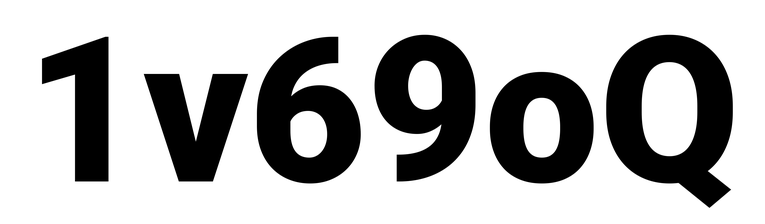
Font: Roboto_Black